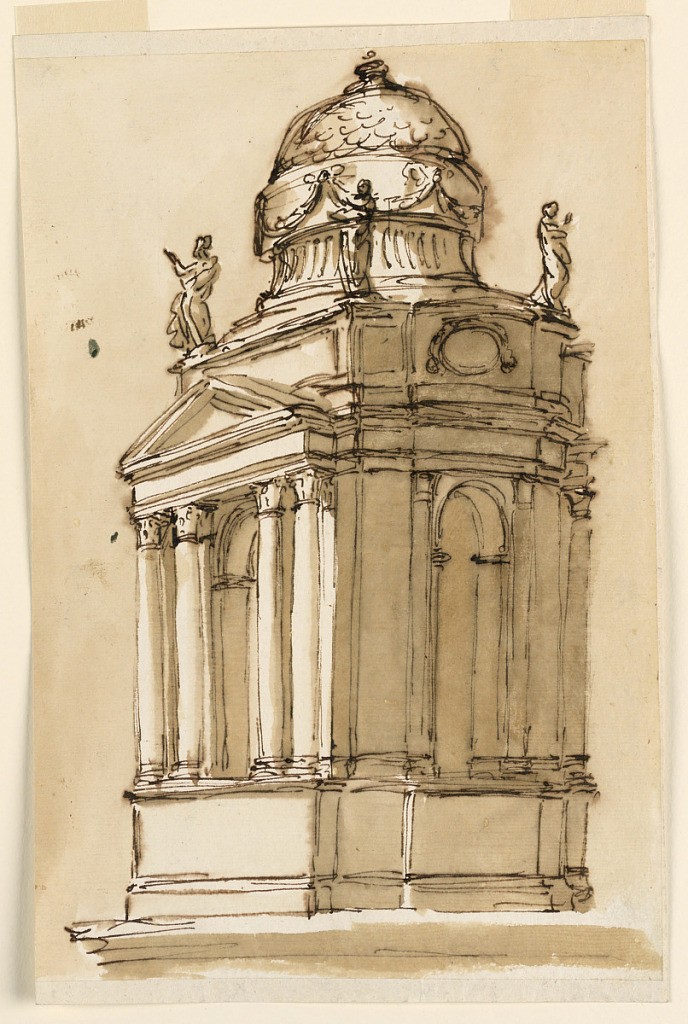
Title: Design for a Tabernacle
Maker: Giuseppe Barberi, Italian, 1746–1809
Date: ca. 1790
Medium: Pen and brown ink, brush and brown wash on lined off-white laid paper
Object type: Drawing
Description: A pavilion with a dome is shown from a corner. Figures stand upon the upper corners. Colored background.